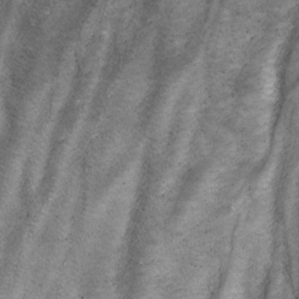
Label: non_frost